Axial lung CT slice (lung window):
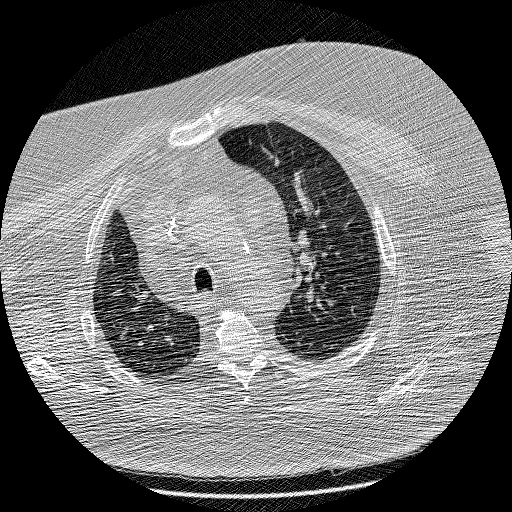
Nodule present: no